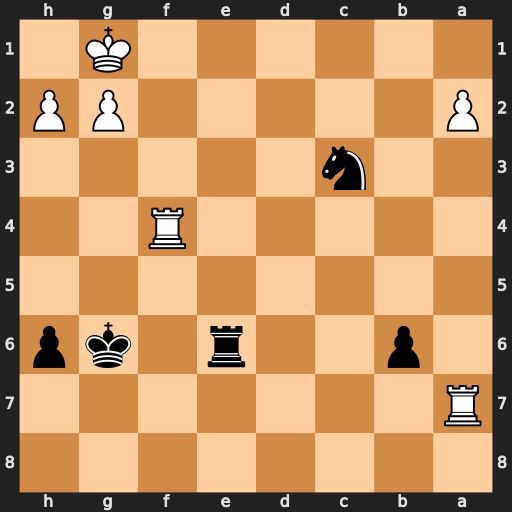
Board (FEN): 8/R7/1p2r1kp/8/5R2/2n5/P5PP/6K1
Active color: b
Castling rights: -
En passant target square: -
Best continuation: Ne2+ Kf2 Nxf4